The plot shows how the frequency content of a rotor-rig vibration signal evolves over time (STFT spectrogram). Classify the rotor condition as one of: normal, misalignment, unbalance, looseness.
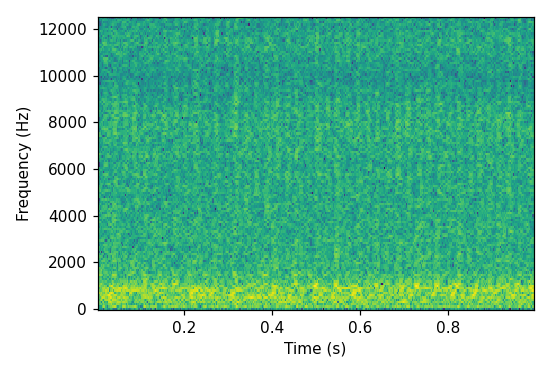
Answer: unbalance